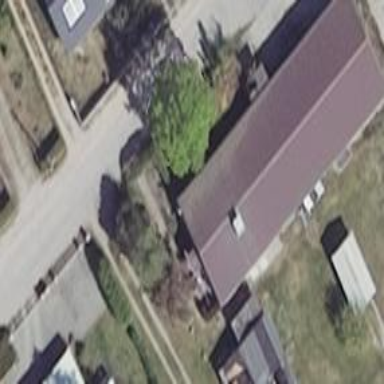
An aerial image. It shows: Building.